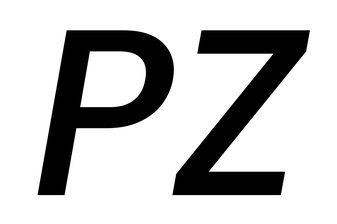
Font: Poppins-MediumItalic